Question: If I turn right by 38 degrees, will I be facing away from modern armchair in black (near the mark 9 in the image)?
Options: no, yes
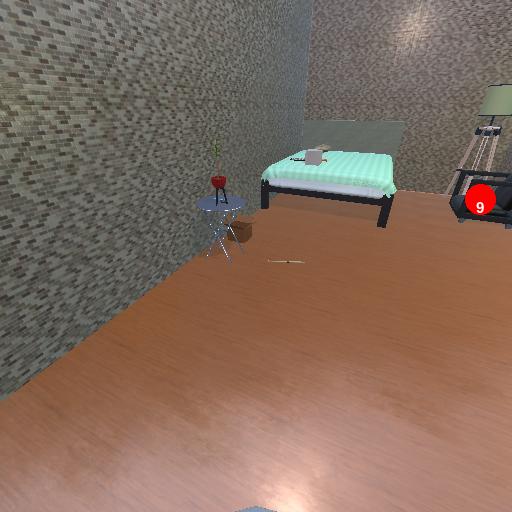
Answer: no